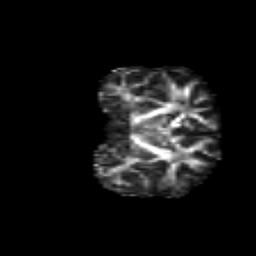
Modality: FA
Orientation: coronal
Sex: female
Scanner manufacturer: siemens
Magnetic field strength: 3 T
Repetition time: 5 s
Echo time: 0.071 s